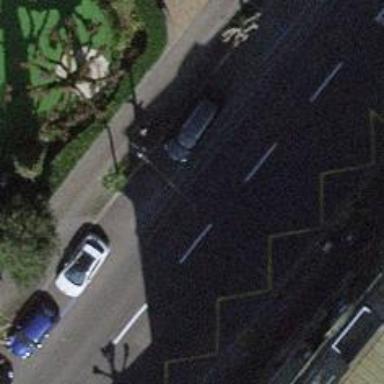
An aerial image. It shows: Public transport stop position.